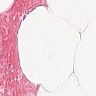
Metastatic tissue present: no